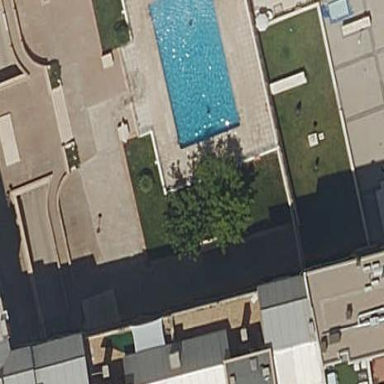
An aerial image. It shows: Swimming pool located in leisure land.